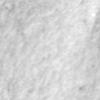
Label: no_change